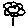
Label: flower